Field crop: maize
Growth stage: 2
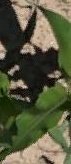
Species: maize